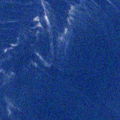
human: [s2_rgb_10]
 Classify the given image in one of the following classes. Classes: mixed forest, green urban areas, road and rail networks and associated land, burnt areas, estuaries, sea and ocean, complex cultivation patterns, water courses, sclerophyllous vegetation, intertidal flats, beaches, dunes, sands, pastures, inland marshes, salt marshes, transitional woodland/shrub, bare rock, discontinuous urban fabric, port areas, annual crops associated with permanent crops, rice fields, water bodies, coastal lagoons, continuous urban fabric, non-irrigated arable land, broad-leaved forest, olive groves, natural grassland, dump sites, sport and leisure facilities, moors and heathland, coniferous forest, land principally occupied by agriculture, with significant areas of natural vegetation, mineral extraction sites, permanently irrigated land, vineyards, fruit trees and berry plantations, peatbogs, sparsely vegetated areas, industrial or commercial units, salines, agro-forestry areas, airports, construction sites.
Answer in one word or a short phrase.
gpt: water bodies